Aerial crown-view tile of a tropical tree (Barro Colorado Island, Panama), acquired 20250124:
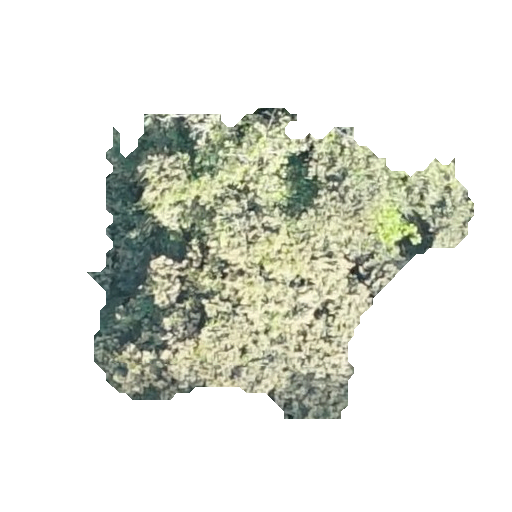
Species: Luehea seemannii
GBIF accepted scientific name: Luehea seemannii
Crown area: 119.701 m²